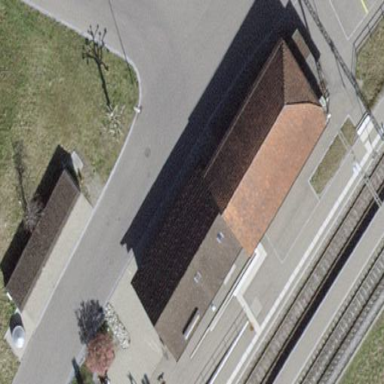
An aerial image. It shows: Train station building.